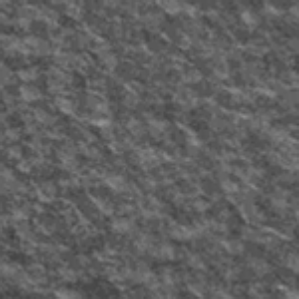
Label: frost